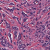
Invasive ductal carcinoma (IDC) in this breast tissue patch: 1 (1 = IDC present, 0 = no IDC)